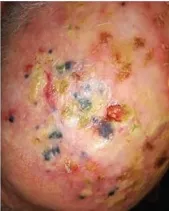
Evolution of the lesions. 3 months after second ECT, and ,anti-PD1 temporary suspension for toxicity.
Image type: medical_photograph (skin_photograph)